Question: I understand you can't mock static methods using mockito. But the method I am trying to mock is not static but it has a call to static methods in it. So can I mock this method?
I get exception when I run the test. Is the call to the static method the reason for this exception?
'''
public class MyAction{
public ActionForward search(ActionMapping mapping, ActionForm form, HttpServletRequest request, HttpServletResponse response) throws Exception {
MyService service = new MyService();
**form.setList(service.getRecords(searchRequest));**
}
}
'''
'''
public class MyService{
public List getRecords(SearchRequest sr){
List returnList = new ArrayList();
MyDao dao = DAOFactory.getInstance().getDAO();---->Call to static method
// Some codes
return returnList;
}
}
'''
'''
public class DAOFactory{
private static DAOFactory instance = new DAOFactory();
public static DAOFactory getInstance() {------> The static method
return instance;
}
}
'''
'''
@Test
public void testSearch() throws Exception{
MyService service = mock(MyService.class);
MyAction action = new MyAction();
List<MyList> list = new ArrayList<MyList>();
when(service.getRecords(searchRequest)).thenReturn(list);
ActionForward forward = action.search(mapping, form, request, response);
}
'''
This is the stack trace when I run the test. Please keep in mind that I have changed the names of the classes for simplicity.

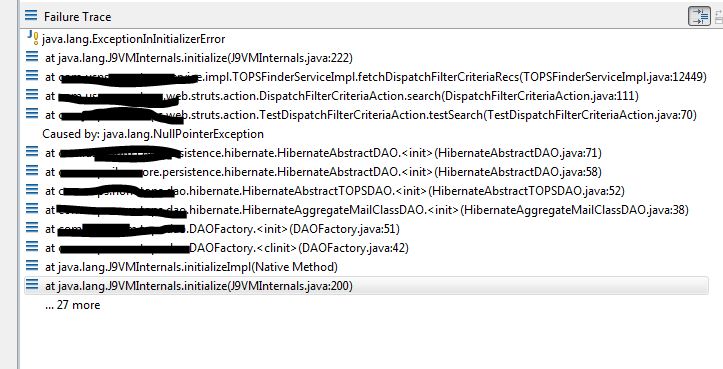
Answer: The problem is that your 'search' method cannot use the service mock, because it creates its own instance by 'MyService service = new MyClass();'. So you must refactor the 'MyAction' class to allow 'MyService' injection and inject a mock in it. Or use more heavy weapon - PowerMock.
Use in your IDE "extract method" refactoring to extract construction "new MyClass()". So it will become:
'''
public class MyAction{
public ActionForward search(ActionMapping mapping, ActionForm form, HttpServletRequest request, HttpServletResponse response) throws Exception {
MyService service = getMyService();
**form.setList(service.getRecords(searchRequest));**
}
MyService getMyService() {
return new MyClass();
}
}
'''
then in your unit test you could inject a mock by creating an inner subclass:
'''
public class MyActionTest {
private MyService service = mock(MyService.class);
private MyAction action = new MyAction(){
@Override
MyService getMyService() {return service;}
};
@Test
public void testSearch() throws Exception{
List<MyList> list = new ArrayList<MyList>();
when(service.getRecords(searchRequest)).thenReturn(list);
ActionForward forward = action.search(mapping, form, request, response);
}
}
'''